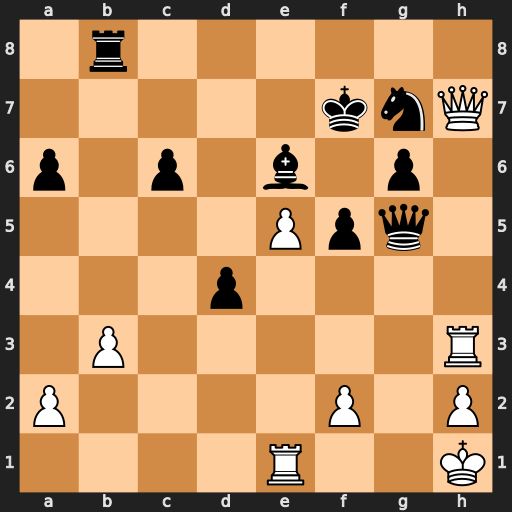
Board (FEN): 1r6/5knQ/p1p1b1p1/4Ppq1/3p4/1P5R/P4P1P/4R2K
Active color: w
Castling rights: -
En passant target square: -
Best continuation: Rg1 Bd5+ f3 Bxf3+ Rxf3